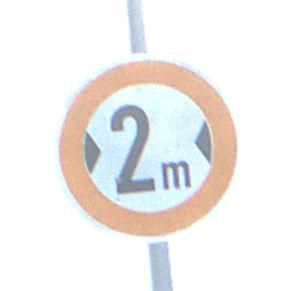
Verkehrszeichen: TatsaechlicheBreite2
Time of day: SunriseSunset
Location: Outdoor (Beach)
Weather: PartlyCloudy
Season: NotSpecified
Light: Natural